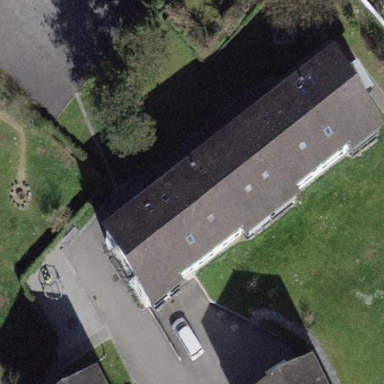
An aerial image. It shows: Building with tile roof.